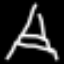
Label: The Eiffel Tower